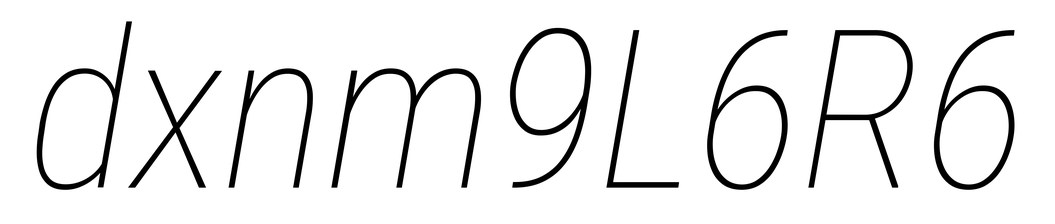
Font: Roboto-Italic_Condensed_Thin_Italic